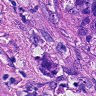
Metastatic tissue present: yes